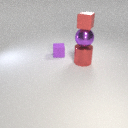
large red metal cylinder below large purple metal sphere